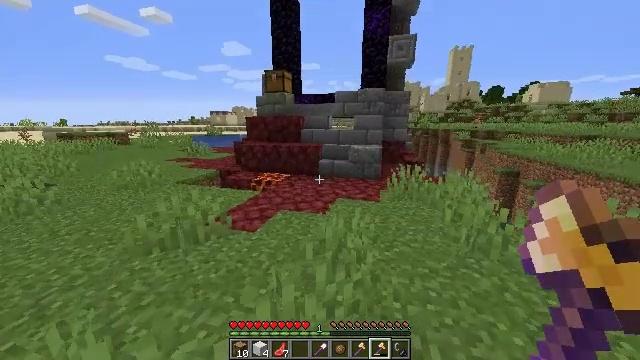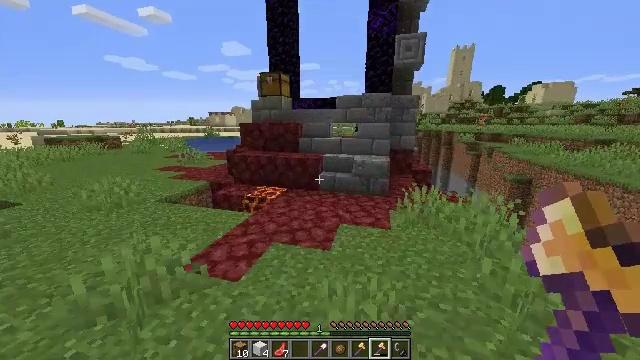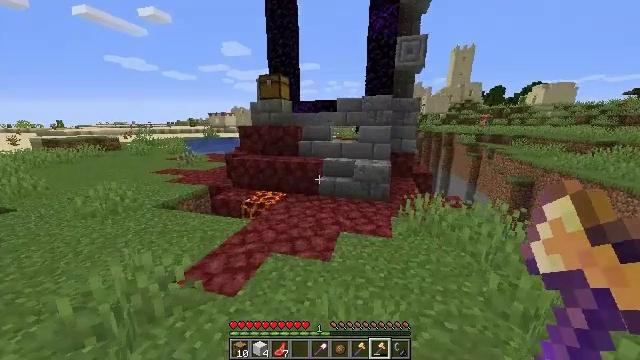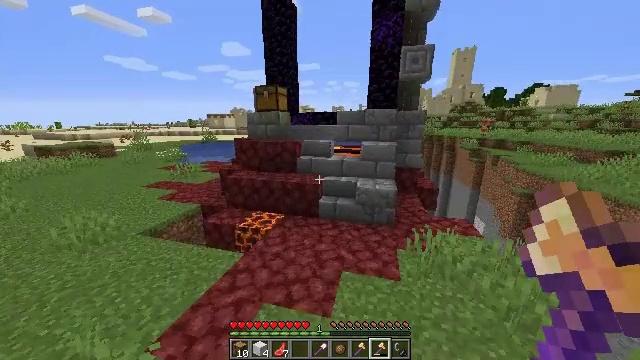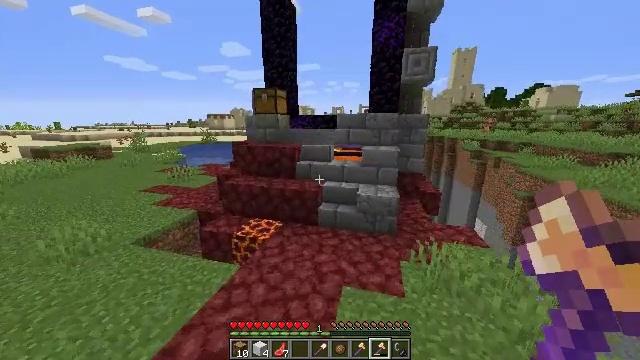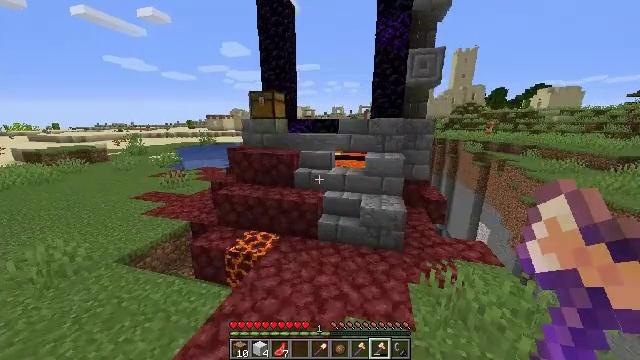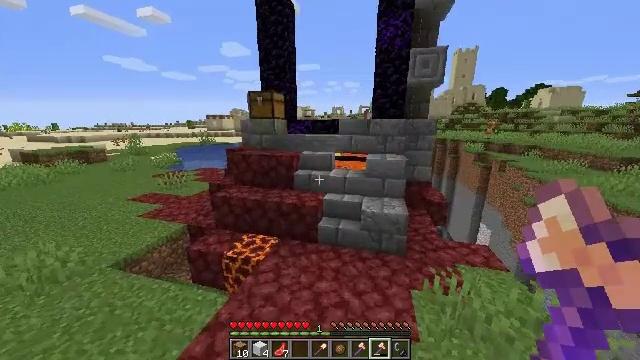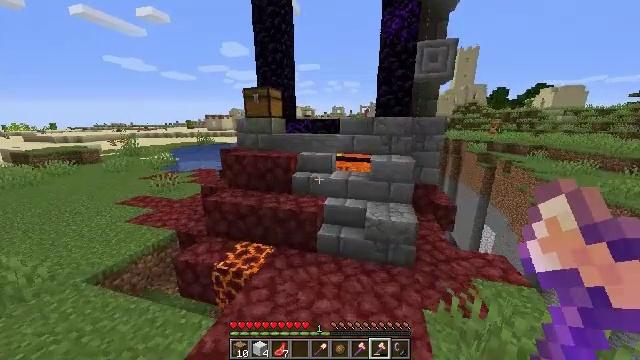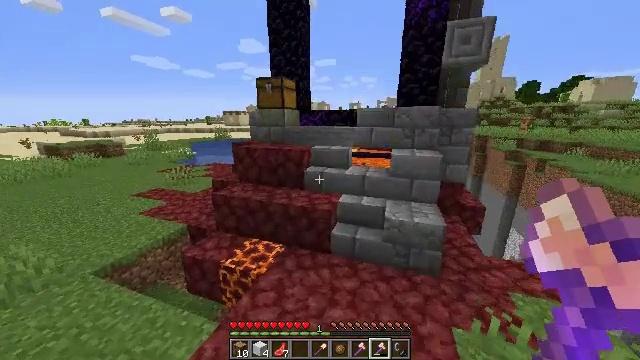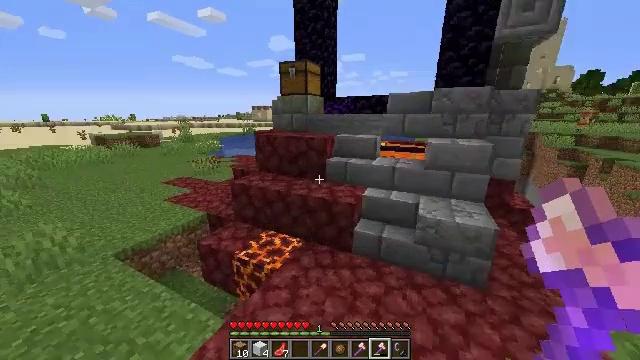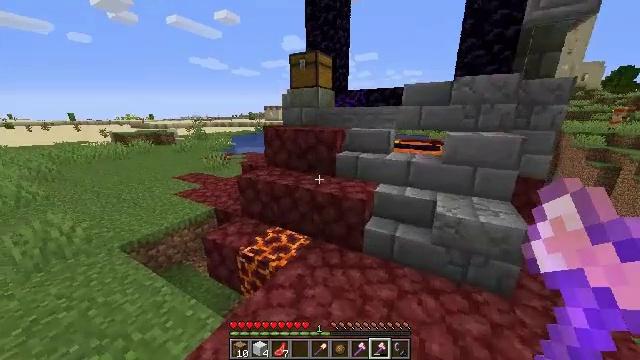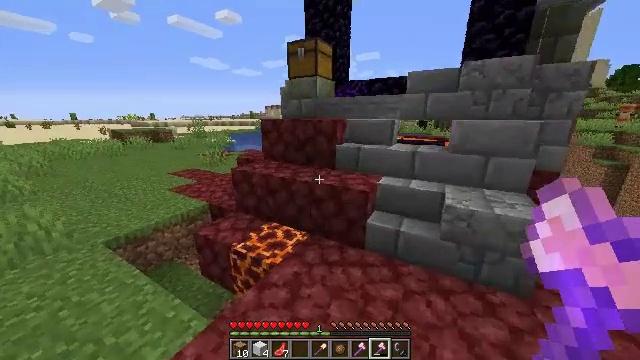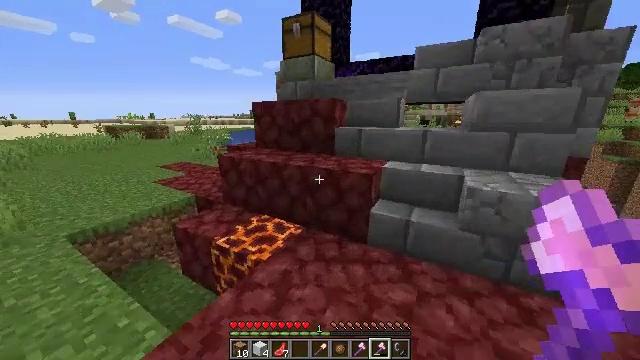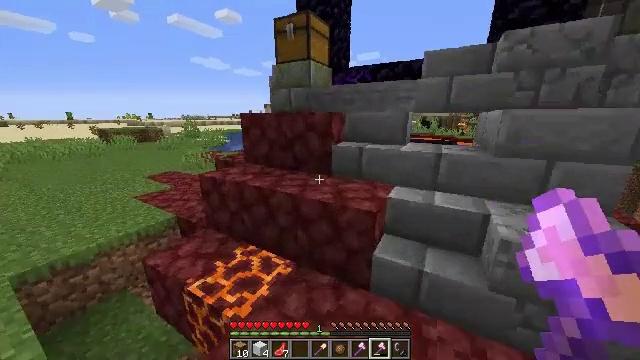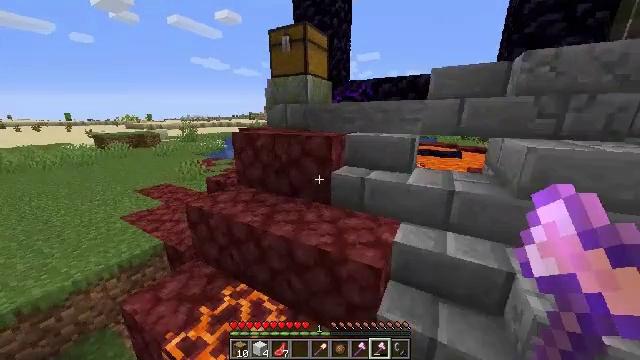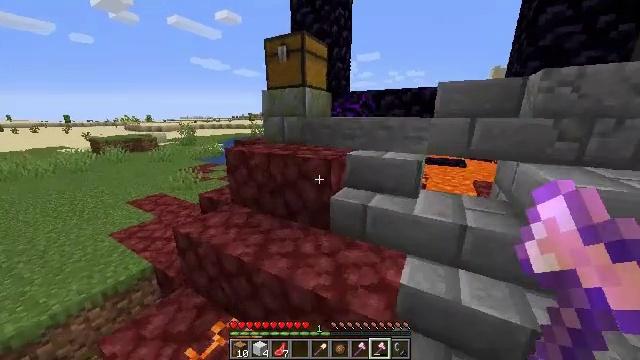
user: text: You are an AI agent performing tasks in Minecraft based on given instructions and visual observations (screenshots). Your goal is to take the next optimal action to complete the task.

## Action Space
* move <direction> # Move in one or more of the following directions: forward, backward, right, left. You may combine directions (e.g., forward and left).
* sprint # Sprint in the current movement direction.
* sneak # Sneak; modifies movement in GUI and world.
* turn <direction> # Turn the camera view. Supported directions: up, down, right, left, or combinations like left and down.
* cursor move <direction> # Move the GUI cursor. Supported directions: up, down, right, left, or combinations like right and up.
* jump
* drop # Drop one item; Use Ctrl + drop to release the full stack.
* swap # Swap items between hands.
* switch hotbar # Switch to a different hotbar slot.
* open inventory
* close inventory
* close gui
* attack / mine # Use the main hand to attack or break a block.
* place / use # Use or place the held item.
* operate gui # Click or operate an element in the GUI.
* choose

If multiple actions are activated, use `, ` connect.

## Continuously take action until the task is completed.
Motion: motion action
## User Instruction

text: Mine the chest to collect it.
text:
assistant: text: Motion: move forward, jump
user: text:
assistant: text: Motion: move forward, jump
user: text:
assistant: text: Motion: move forward, jump
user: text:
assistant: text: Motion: move forward, jump
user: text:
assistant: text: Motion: move forward, jump
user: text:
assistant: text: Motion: move forward, jump
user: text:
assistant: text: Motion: move forward, jump
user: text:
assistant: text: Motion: move forward, turn left, jump
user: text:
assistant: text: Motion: move forward, turn left, jump
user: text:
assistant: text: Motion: move forward, turn left, jump
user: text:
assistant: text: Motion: move forward, jump
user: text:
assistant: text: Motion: move forward, jump
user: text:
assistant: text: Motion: move forward, jump
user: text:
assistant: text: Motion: move forward, jump
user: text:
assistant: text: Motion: move forward, jump
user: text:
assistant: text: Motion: move forward, jump
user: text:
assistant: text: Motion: move forward, jump
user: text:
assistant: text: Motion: move forward, jump
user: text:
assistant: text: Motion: move forward, turn left, jump
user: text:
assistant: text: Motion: move forward, turn left, jump
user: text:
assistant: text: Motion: move forward, turn left, jump
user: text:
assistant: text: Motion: move forward, jump
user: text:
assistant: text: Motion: move forward, jump
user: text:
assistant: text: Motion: move forward, turn right, jump
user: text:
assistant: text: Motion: move forward, turn right, jump
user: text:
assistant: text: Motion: move forward, turn right, jump
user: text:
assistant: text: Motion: move forward and move right, jump
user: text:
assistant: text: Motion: move forward and move right
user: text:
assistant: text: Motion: move forward and move right
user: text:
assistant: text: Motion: move forward and move right